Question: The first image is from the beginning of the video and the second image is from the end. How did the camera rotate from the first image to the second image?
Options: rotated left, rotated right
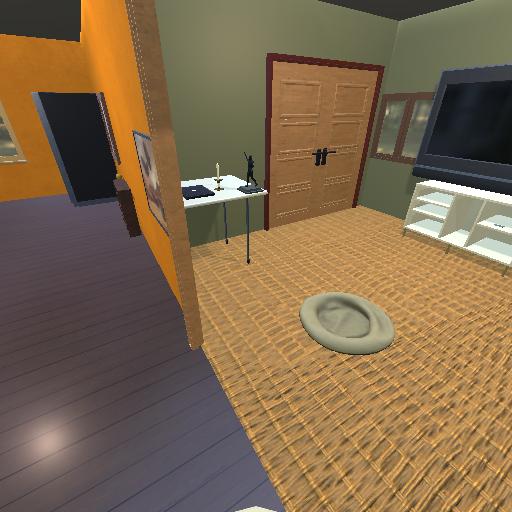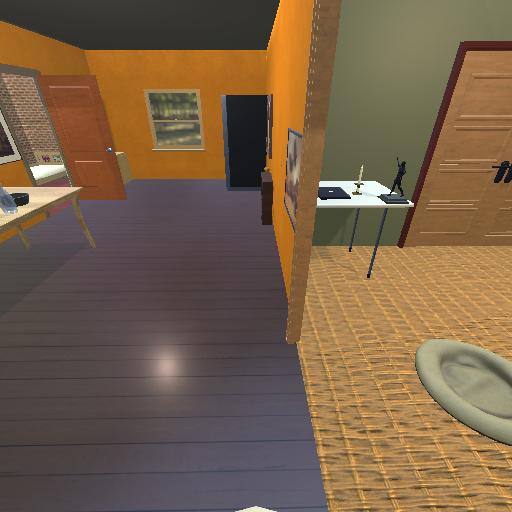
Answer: rotated left